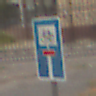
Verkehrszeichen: SackgasseRadverkehrDurchlaessig
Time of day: MorningAfternoon
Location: Outdoor (Urban)
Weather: Overcast
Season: NotSpecified
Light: Natural